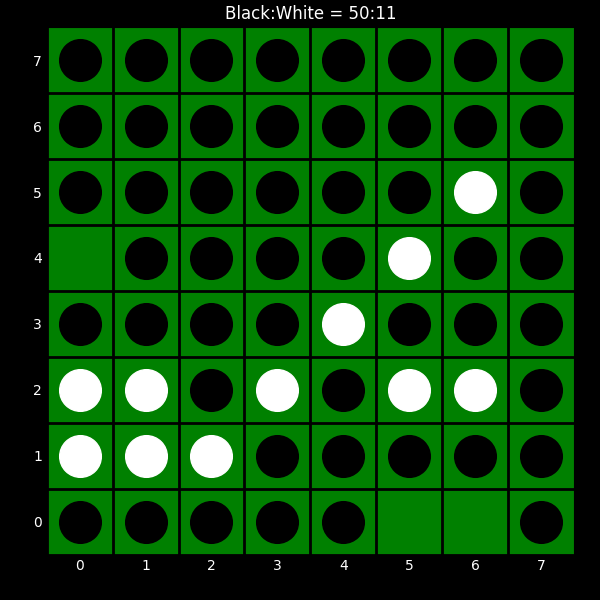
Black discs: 50
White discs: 11